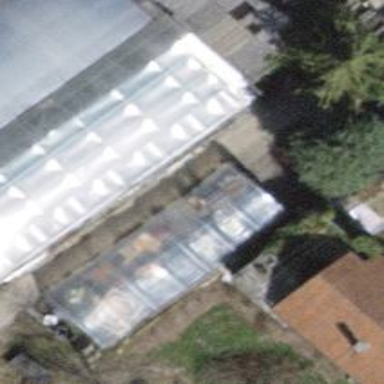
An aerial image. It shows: Greenhouse.